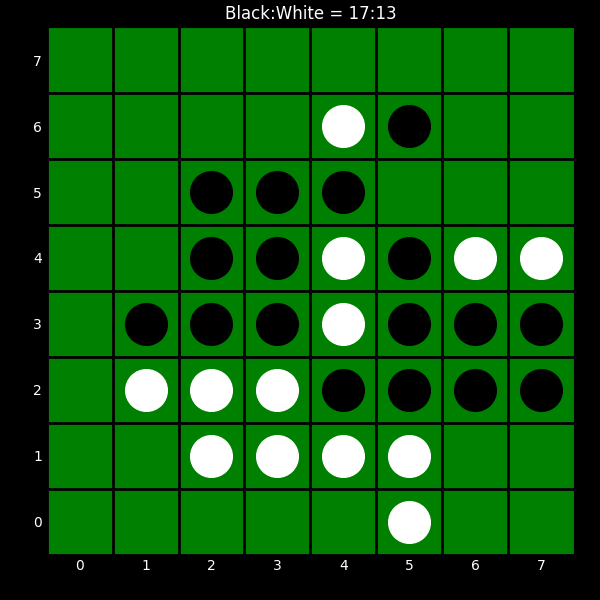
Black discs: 17
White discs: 13